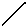
Label: line